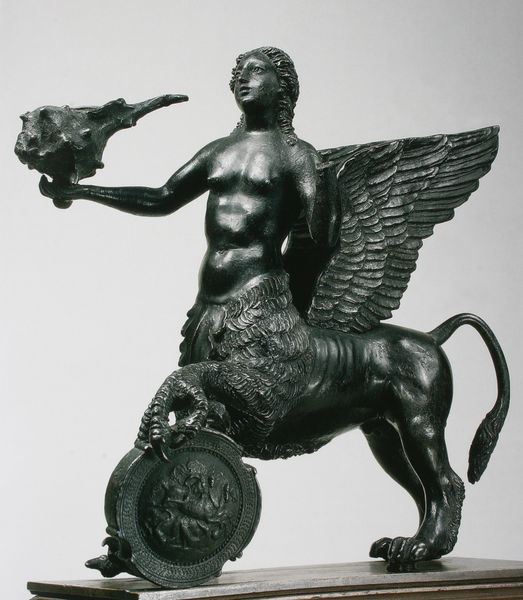
Titel: Fantastische Figur
Künstler: Severo da Ravenna
Standort: Berlin
Institution: Staatliche Museen
Schlagwörter: akt, falke, feder, feuer, flügel, gott, hand, kopf, körper, mann, nackt, schatten, vogel, grün, mädchen, brust, busen, frau, licht, nase, schwarz, tisch, weiss, tier, jung, arm, arme, augen, falten, federn, gefieder, gesicht, halten, mensch, figur, haare, lippen, locken, kreis, rund, skulptur, statue, fell, mähne, schwanz, schweif, relief, bein, brüste, frauenakt, füsse, rad, muskeln, büste, glanz, metall, pfoten, bauch, bronze, plastik, brustwarzen, zehen, oberkörper, foto, schild, antike, flamme, fuss, flammen, deko, kupfer, krallen, wappen, pfote, medallion, satyr, fabel, kentaur, mischwesen, tierkörper, zentaur, fabelwesen, greif, kralle, löwe, muschel, schnecke, bote, geflügelt, kunsthandwerk, chimäre, centaur, pegasus, tatzen, drache, gegossen, geicht, sphinx, frauenkörper, klauen, tatze, klaue, tiermensch, nackter oberkörper, skultur, pranke, oben ohne, eroberer, schimäre, löve, unterleib, chiron, ead, löwenhinterleib, sathyr, taze, tritonshorn, weiß#, demiurg, lävwe, kuper, emtall